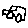
Label: car